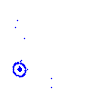
Particle: pion